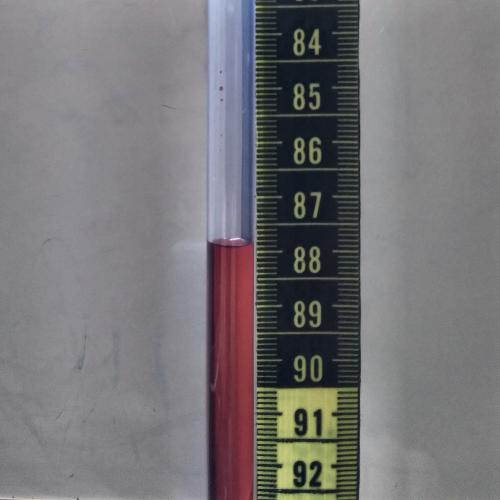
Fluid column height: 87.9 cm